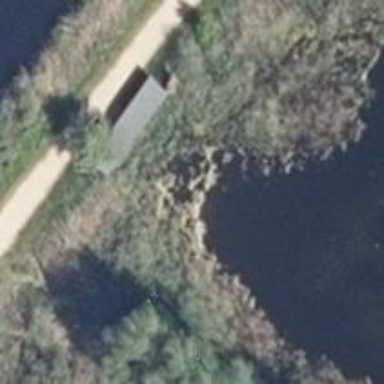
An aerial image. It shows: Shelter designed as bird hide for leisure land.